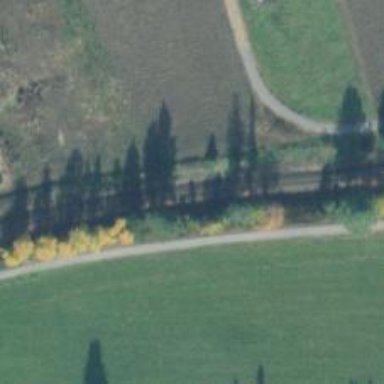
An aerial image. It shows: Railway track.